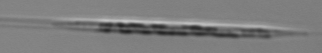
Label: Rhizosolenia